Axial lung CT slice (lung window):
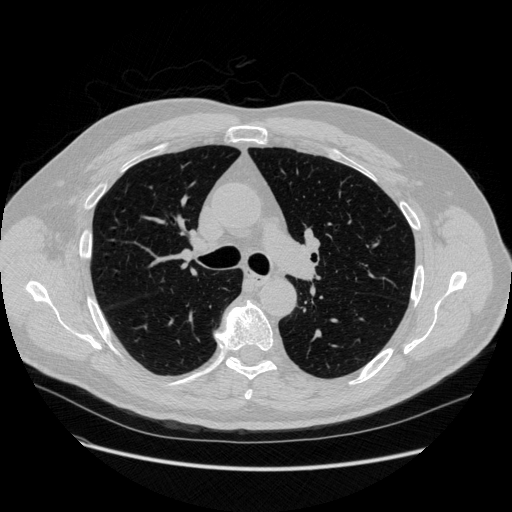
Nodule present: no